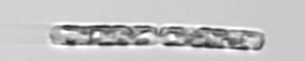
Label: Dactyliosolen_fragilissimus